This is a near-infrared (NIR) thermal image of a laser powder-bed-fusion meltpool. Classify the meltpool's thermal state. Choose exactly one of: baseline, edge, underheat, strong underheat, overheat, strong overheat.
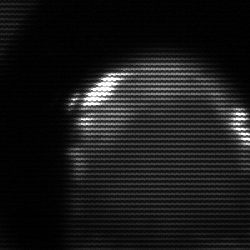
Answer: edge